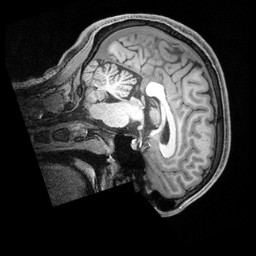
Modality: T1w
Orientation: sagittal
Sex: male
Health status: ill
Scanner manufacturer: siemens
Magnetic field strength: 3 T
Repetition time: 2.4 s
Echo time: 0.00201 s